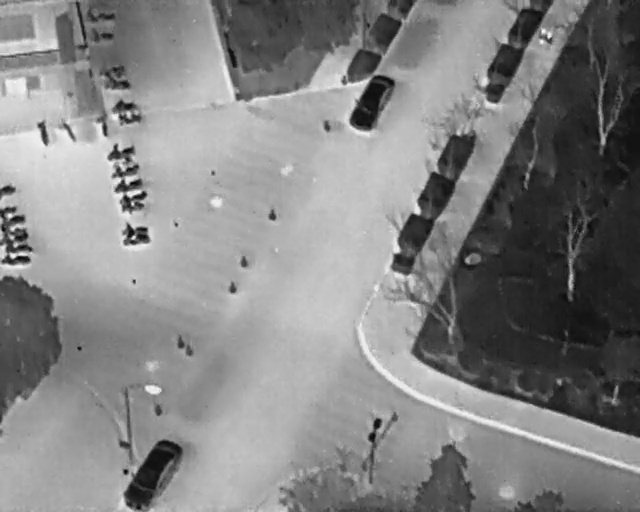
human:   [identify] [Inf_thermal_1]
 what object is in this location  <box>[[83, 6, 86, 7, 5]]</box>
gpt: <ref>1 small person at the top right</ref>